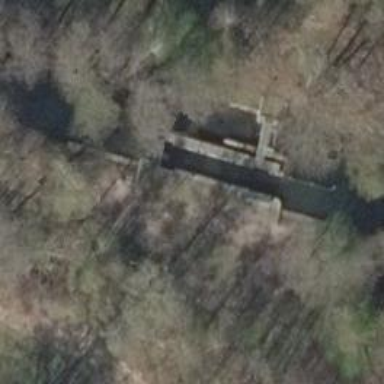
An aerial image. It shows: Lock gate along waterway.